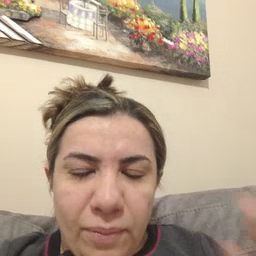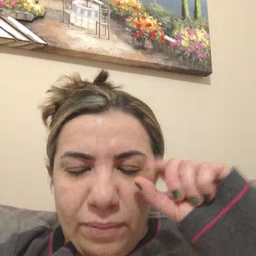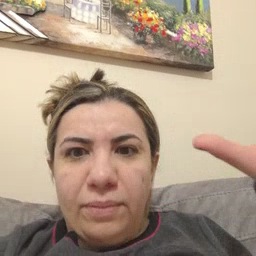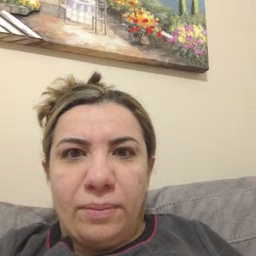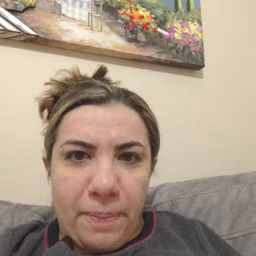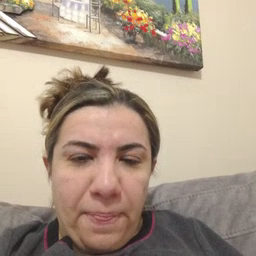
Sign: wake